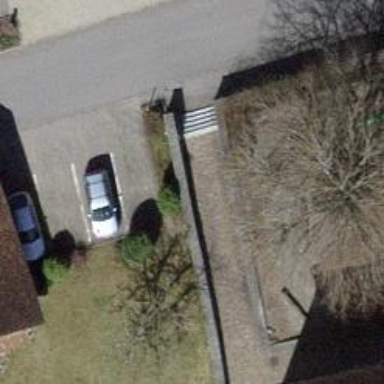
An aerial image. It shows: Set of steps on the road.